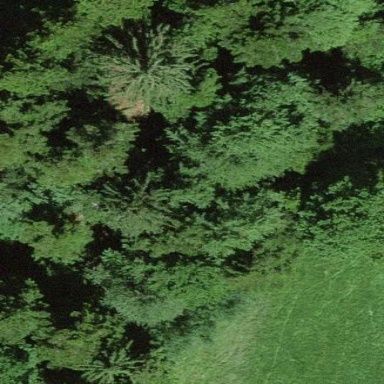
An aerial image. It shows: Mixed leaf cycle forest.